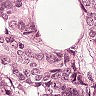
Metastatic tissue present: yes